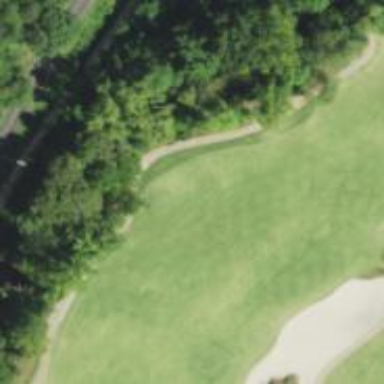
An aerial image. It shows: Service road used as golf cart path.